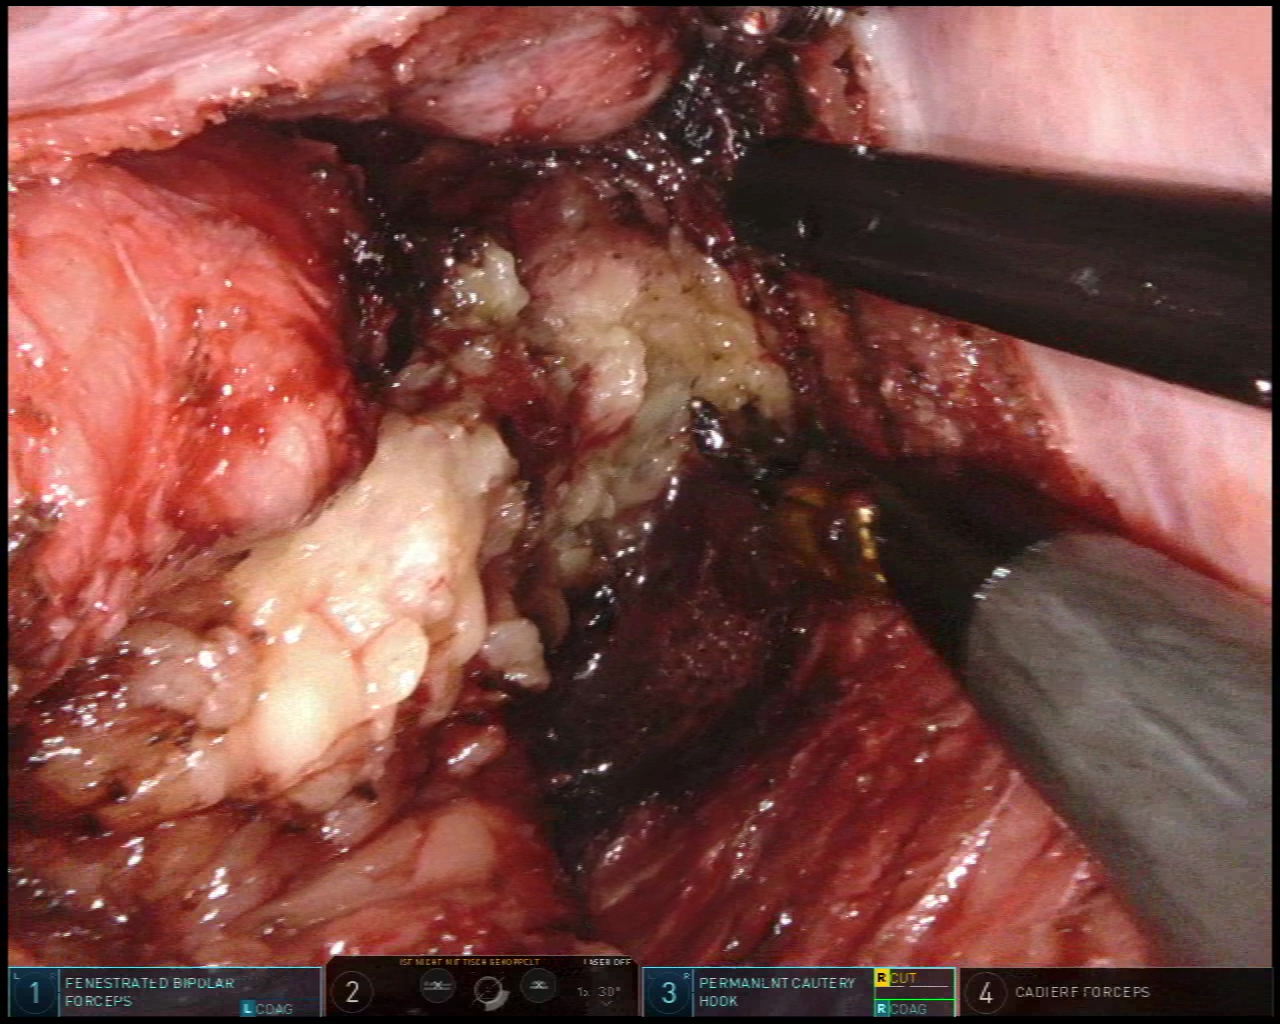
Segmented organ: vesicular_glands
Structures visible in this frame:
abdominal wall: no
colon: no
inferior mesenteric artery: no
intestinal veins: no
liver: no
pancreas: no
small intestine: no
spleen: no
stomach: no
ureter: no
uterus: no
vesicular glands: yes